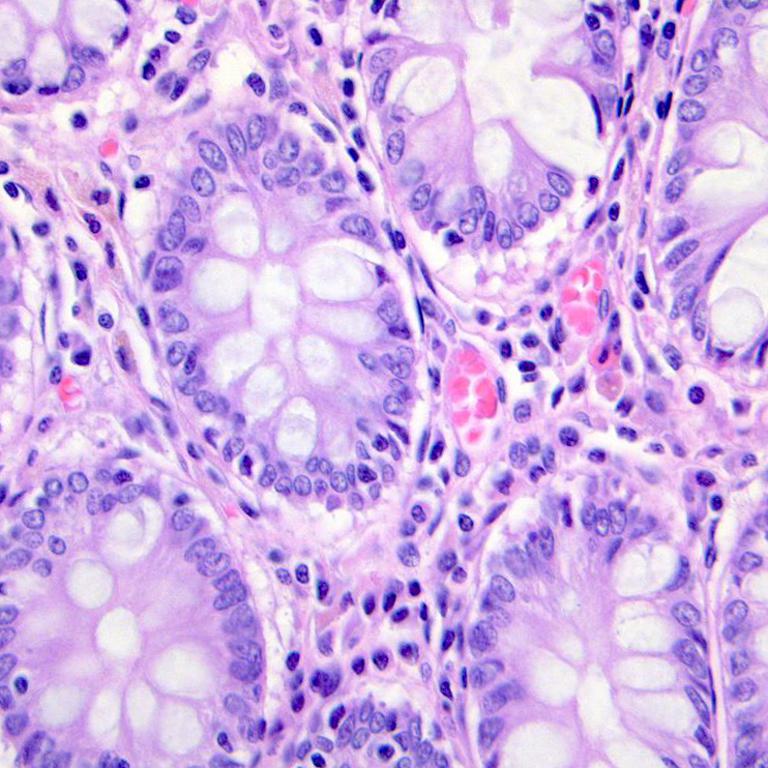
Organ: colon
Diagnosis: benign